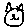
Label: cat